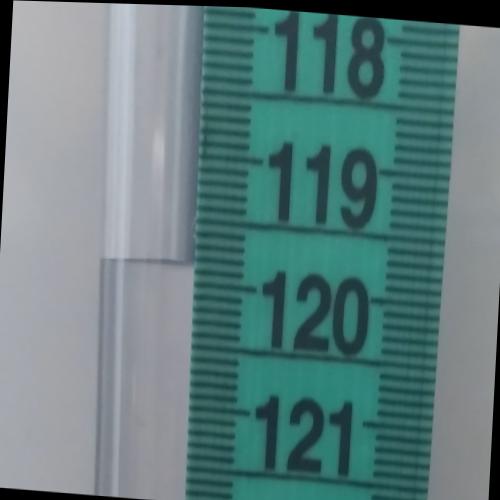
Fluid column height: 119.8 cm